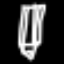
Label: pencil